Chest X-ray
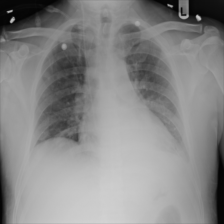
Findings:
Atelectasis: negative
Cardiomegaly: negative
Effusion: negative
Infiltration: negative
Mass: negative
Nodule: negative
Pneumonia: negative
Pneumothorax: positive
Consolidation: negative
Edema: negative
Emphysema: negative
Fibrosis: negative
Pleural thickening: negative
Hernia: negative